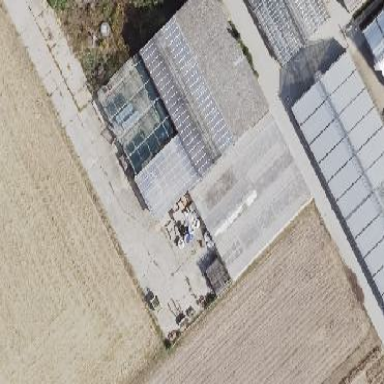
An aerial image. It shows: Greenhouse.